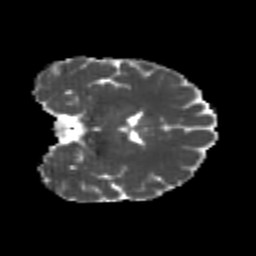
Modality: MD
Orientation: coronal
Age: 23
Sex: female
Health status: healthy
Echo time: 0.074 s